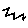
Label: zigzag